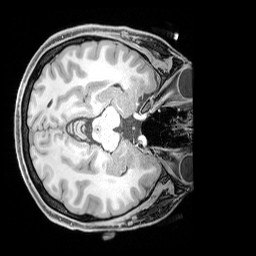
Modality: T1w
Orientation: axial
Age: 31
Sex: male
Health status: healthy
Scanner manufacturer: siemens
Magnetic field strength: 3 T
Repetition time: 1.65 s
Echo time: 0.00182 s